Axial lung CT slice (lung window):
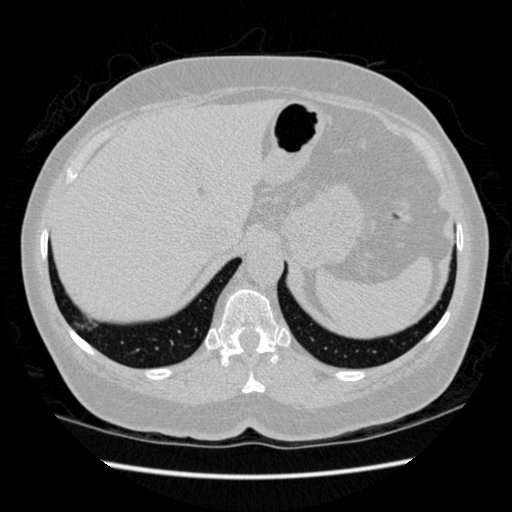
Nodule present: no